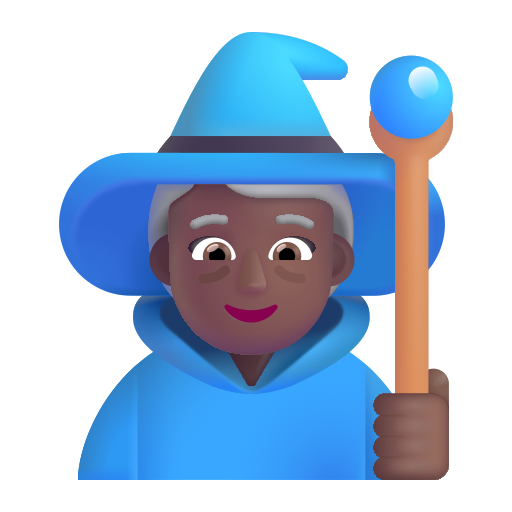
woman mage color  dark